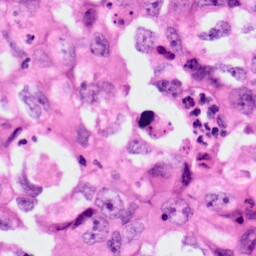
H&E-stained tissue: Lung